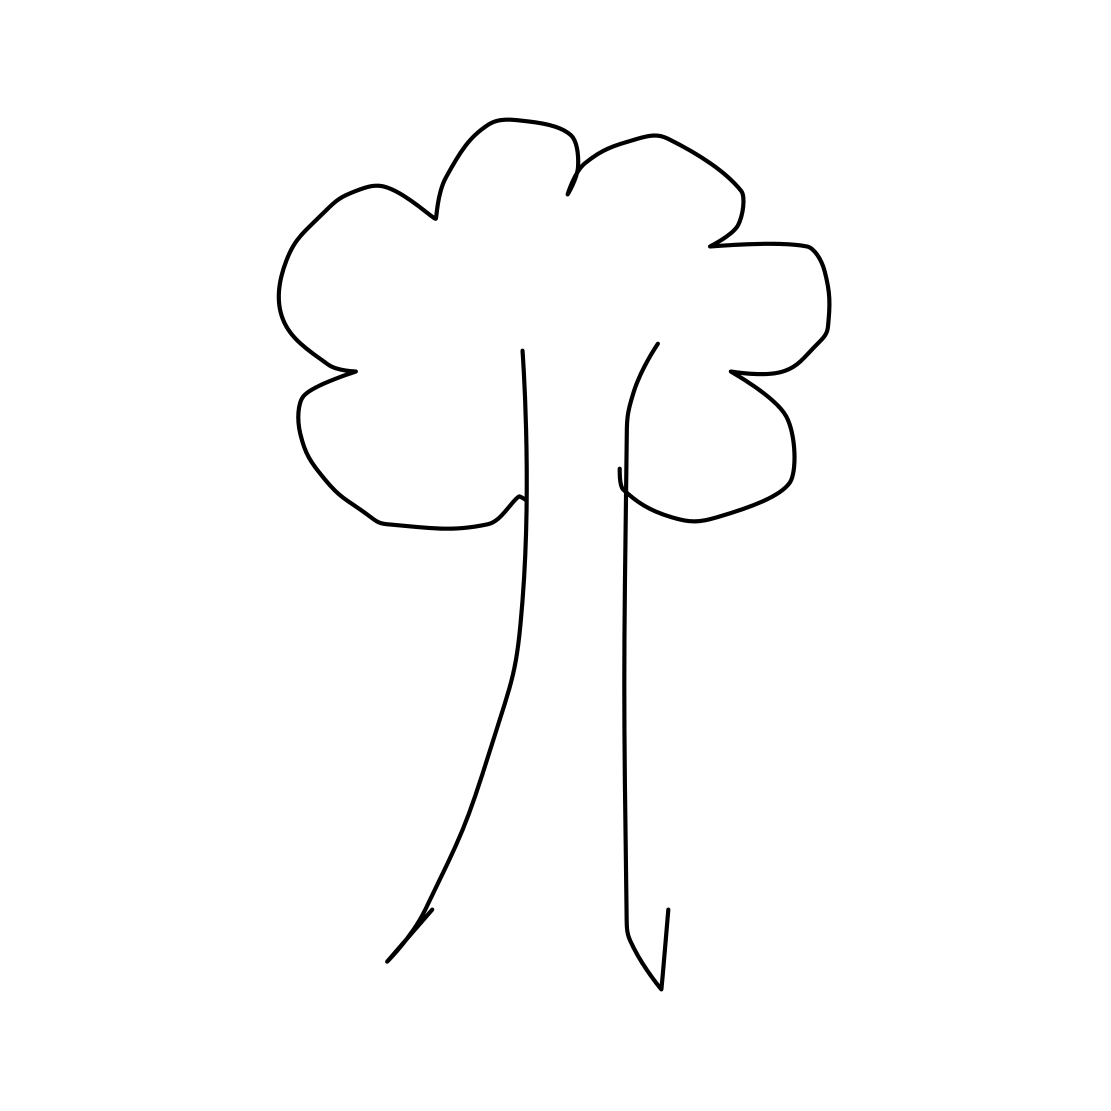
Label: tree